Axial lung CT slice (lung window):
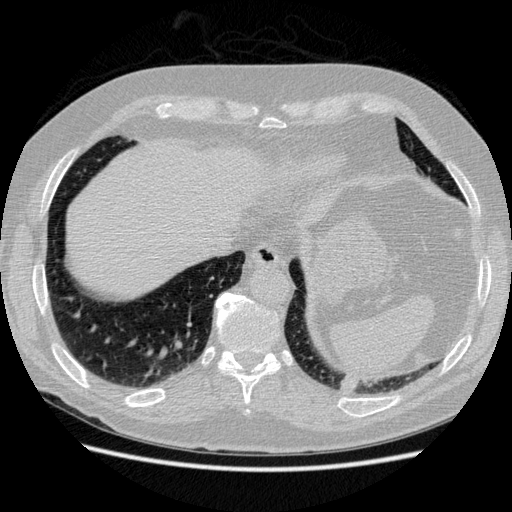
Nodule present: no